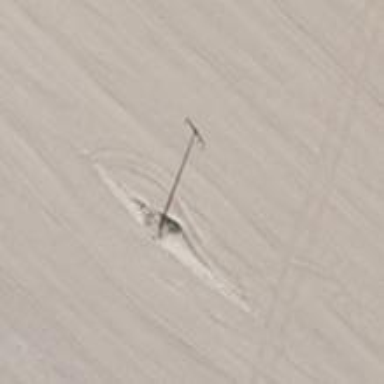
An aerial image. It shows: Power pole.